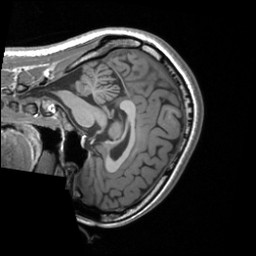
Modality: T1w
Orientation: sagittal
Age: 26
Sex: female
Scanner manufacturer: siemens
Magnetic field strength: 3 T
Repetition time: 1.9 s
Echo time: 0.00226 s